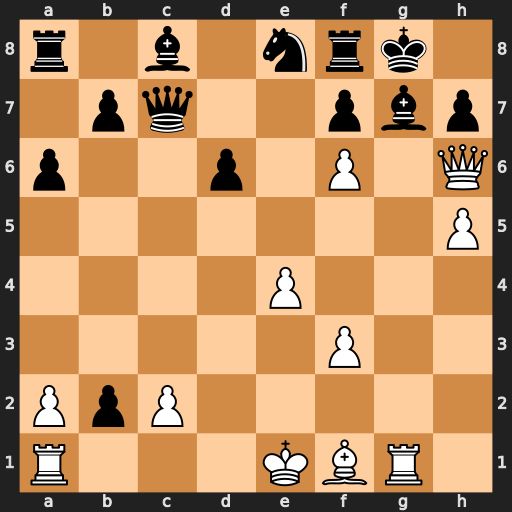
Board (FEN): r1b1nrk1/1pq2pbp/p2p1P1Q/7P/4P3/5P2/PpP5/R3KBR1
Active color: w
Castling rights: Q
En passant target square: -
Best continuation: Rxg7+ Nxg7 Qxg7#